如图，已知正方体 $ABCD-A_1B_1C_1D_1$ 的棱长为 $a$。

\begin{enumerate}
    \item 求直线 $AC_1$ 和平面 $ABCD$ 所成角的大小；
    \item 求二面角 $C_1-AB-C$ 的大小。
\end{enumerate}
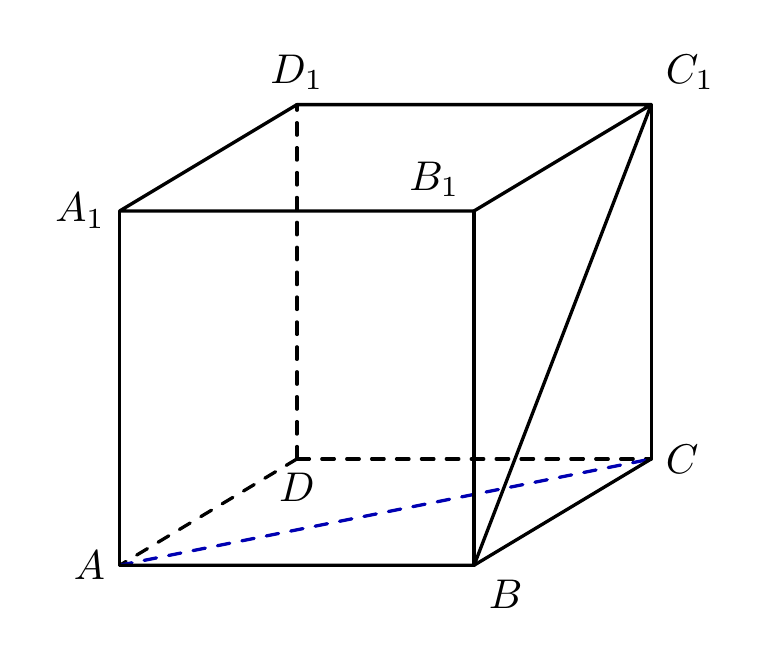
【解答】
\textbf{【详解】}
\begin{enumerate}
    \item $\because CC_1 \perp \text{平面 } ABCD, \therefore \text{直线 } AC_1 \text{ 和平面 } ABCD \text{ 所成角为 } \angle CAC_1,$
    $\therefore \tan\angle CAC_1 = \frac{CC_1}{AC} = \frac{a}{\sqrt{2}a} = \frac{\sqrt{2}}{2},$
    则直线 $AC_1$ 和平面 $ABCD$ 所成角的大小为 $\arctan\frac{\sqrt{2}}{2}.$

    \item $\because AB \perp \text{平面 } BCC_1B_1, BC_1 \subset \text{平面 } BCC_1B_1, \therefore BC_1 \perp AB, BC_1 \subset \text{平面 } C_1AB,$
    $\because AB \perp BC, BC \subset \text{平面 } ABC,$
    则二面角 $C_1-AB-C$ 的平面角为 $\angle CBC_1,$
    $\because \tan\angle CBC_1 = \frac{CC_1}{BC} = \frac{a}{a} = 1 \therefore \angle CBC_1 = \frac{\pi}{4}.$
\end{enumerate}